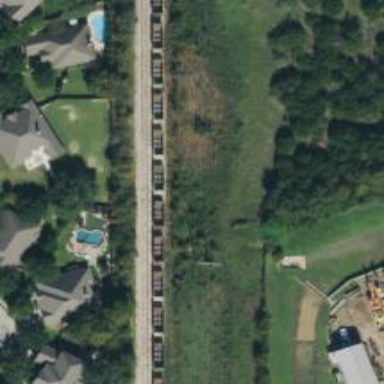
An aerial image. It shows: Rail spur service.